Question: Sorry for my confusing title, but i don't know any better.
I have two classes:
The first class ('MainClass') create a GUI that contain a Socket. When any data is received from Socket Class, 'onReceived()' will be called. So in this 'onReceived()' method, i want a way to send a message back to the 'MainClass' so that 'MainClass' can know position has change and call 'setPostion()'.
So what is the properly way to do this (if necessary, correct my model for better practice). Thanks
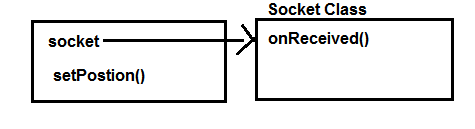
Answer: You can do the following;
Define listener interface:
'''
public interface MyListener(){
public void doNotify(String message);
}
'''
The Socket class (has a methot to add listeners that are notified on onRecieve()):
'''
public class SocketClass {
private List<MyListener> listeners = new ArrayList<MyListener>();
public void addListener(MyListener listener) {
listeners.add(listener);
}
public void onRecieve(){
/* your code*/
for (MyListener l : listeners)
l.doNotify("Socket has recieved something ;P");
}
}
'''
The Gui class has a method that passes on the listener:
'''
public class GuiClass() {
SocketClass s = new SocketClass();
public void addListener(MyListener listener) {
s.addListener(listener);
}
}
'''
And finally the main class (implements the listener interface and adds itselef to GuiClass as listener):
'''
public class MainClass implements MyListener {
public static void main(String[] args)
{
GuiClass g = new GuiClass();
g.addListener(this);
}
public void doNotify(String message) {
System.out.println(message);
setPostition();
}
private void setPosition()
/* your code here */
}
}
'''
A good example is also <URL>.
Good luck and Regards